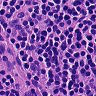
Metastatic tissue present: no